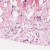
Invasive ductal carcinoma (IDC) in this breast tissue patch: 1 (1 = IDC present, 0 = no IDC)